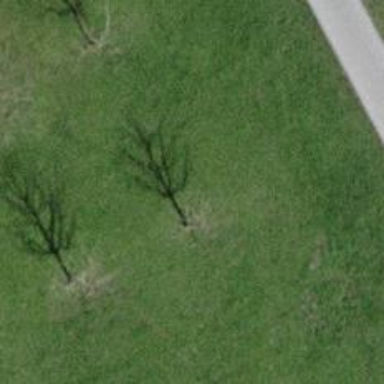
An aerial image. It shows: Row of trees in natural setting.